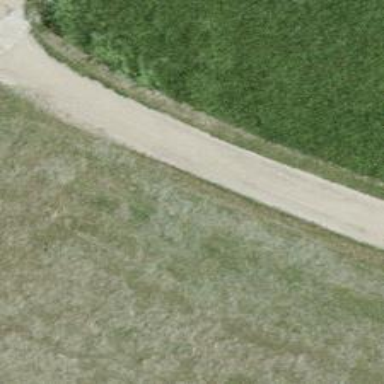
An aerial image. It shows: Track with compacted grade 2 surface.